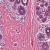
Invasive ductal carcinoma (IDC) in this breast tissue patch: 0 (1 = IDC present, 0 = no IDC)